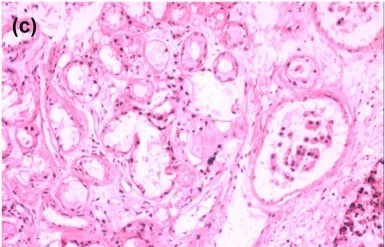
Hematoxylin-eosin-stained biopsy specimens. (10*10).
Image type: pathology (h&e)